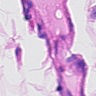
Metastatic tissue present: no